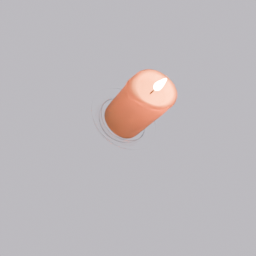
Label: decoration